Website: crate-barrel
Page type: cart
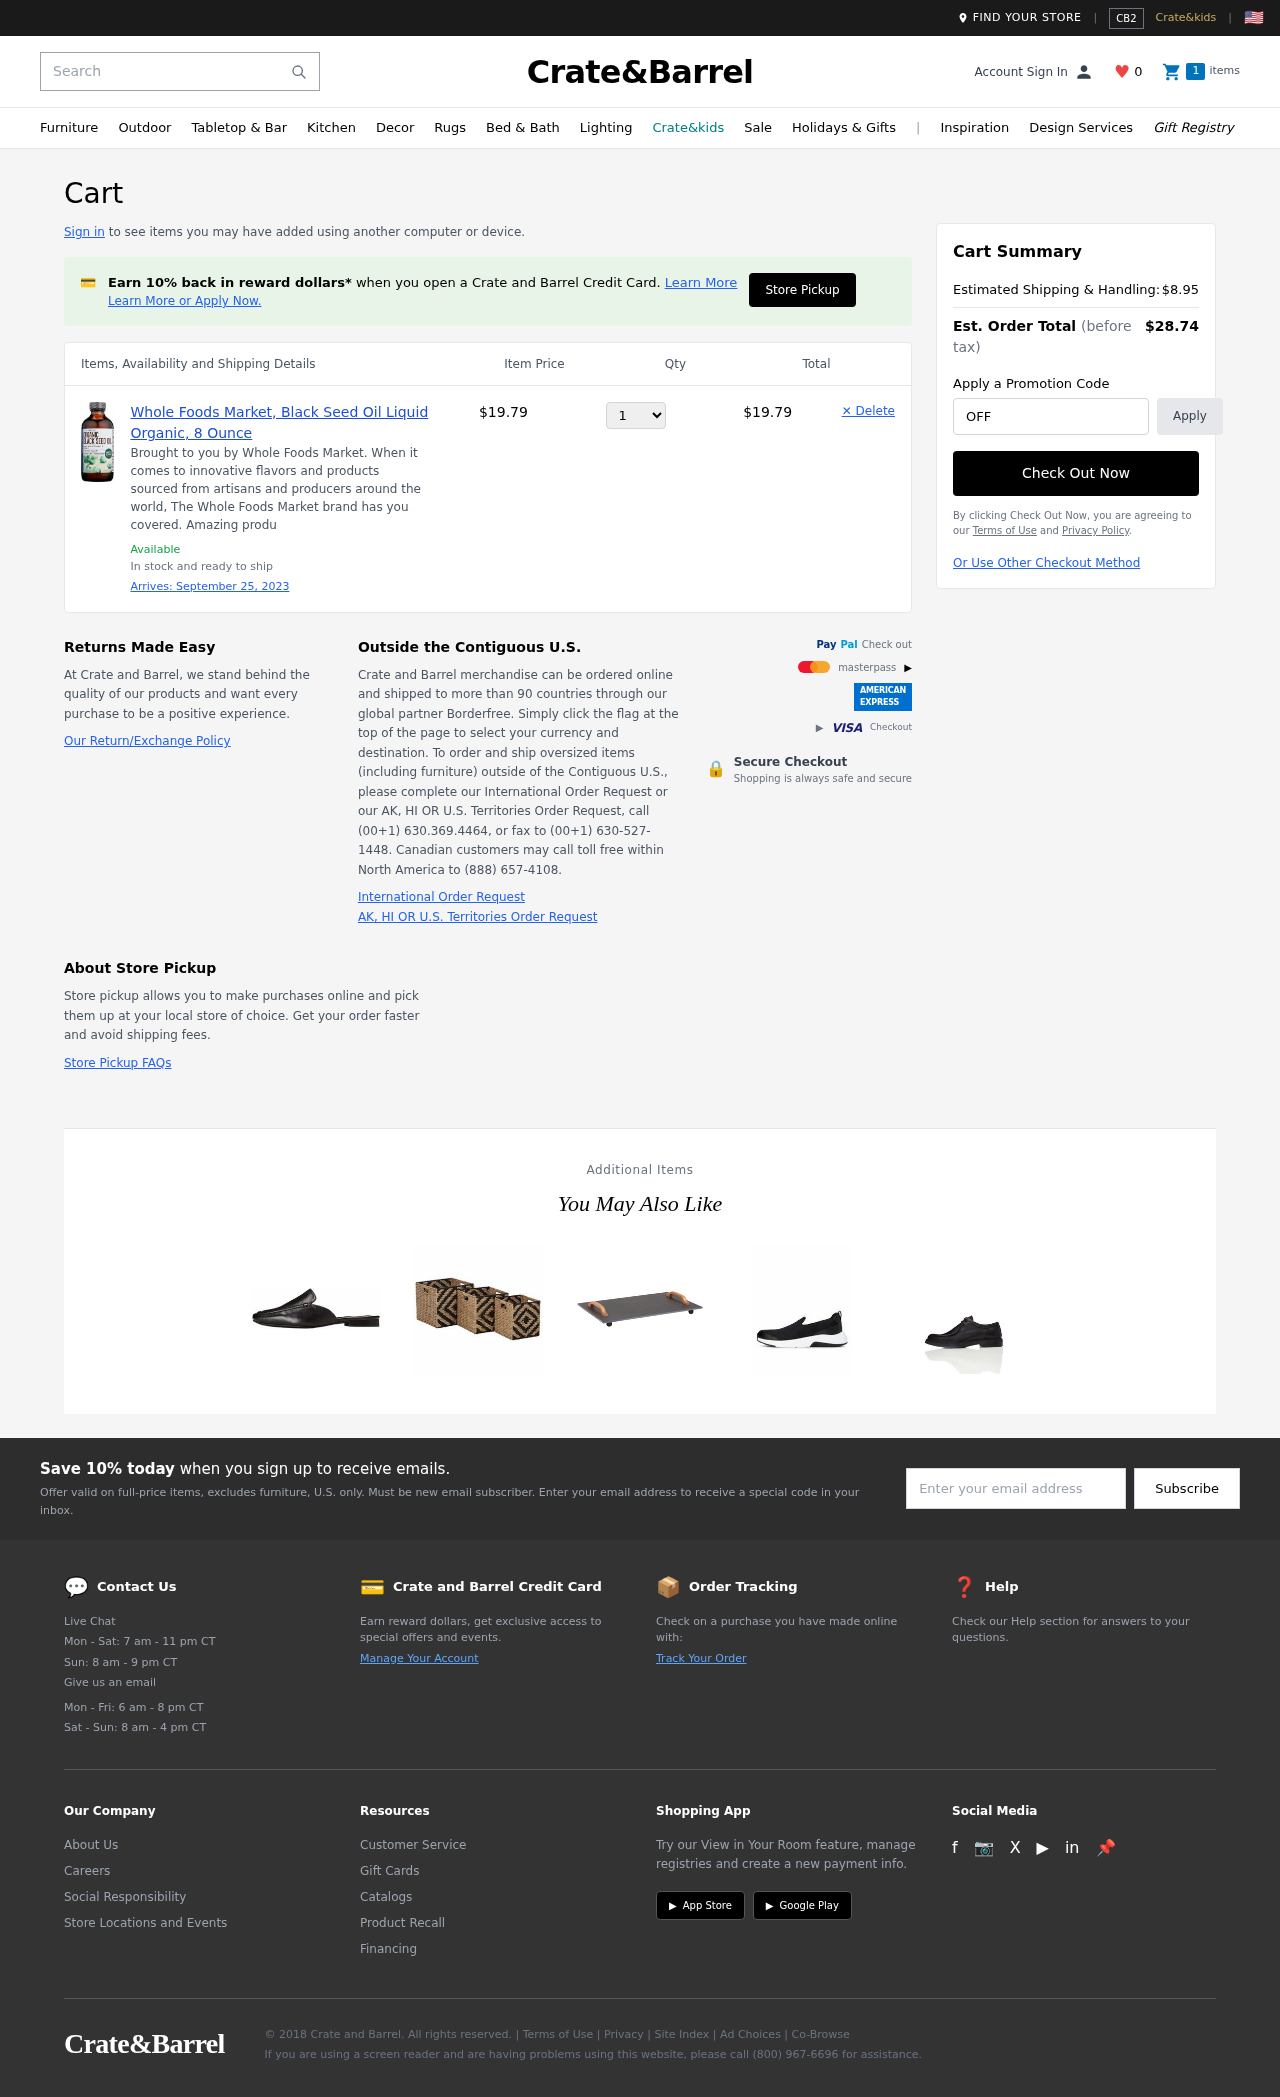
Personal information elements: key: PII_PROMO_CODE
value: OFF62
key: PII_EMAIL
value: slittle@gmail.com
Product elements: key: PRODUCT1_DESC
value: Brought to you by Whole Foods Market. When it comes to innovative flavors and products sourced from artisans and producers around the world, The Whole Foods Market brand has you covered. Amazing produ
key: PRODUCT1_NAME
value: Whole Foods Market, Black Seed Oil Liquid Organic, 8 Ounce
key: PRODUCT1_PRICE
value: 19.79
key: PRODUCT1_QUANTITY
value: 1
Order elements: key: ORDER_DELIVERY_DATE
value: September 25, 2023
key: ORDER_SUBTOTAL
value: $19.79
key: ORDER_SHIPPING_COST
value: $8.95
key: ORDER_TOTAL
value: $28.74